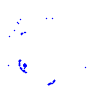
Particle: proton